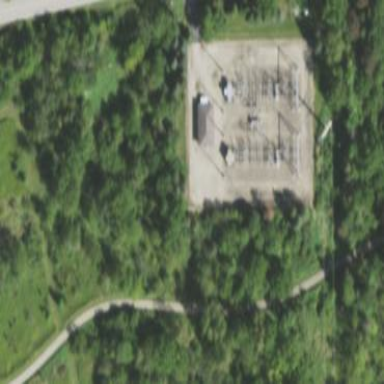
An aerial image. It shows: Transmission level substation.